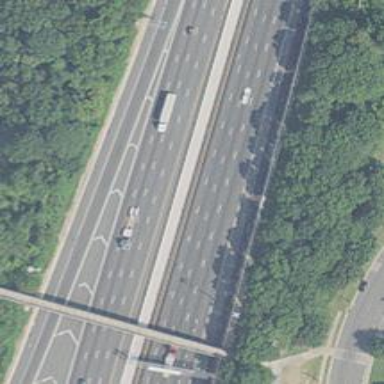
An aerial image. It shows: Asphalt motorway.